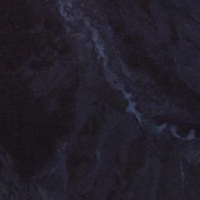
EUNIS habitat code: 23
Species observed at this site:
Libellula quadrimaculata
Saxifraga aizoides
Chamaenerion fleischeri